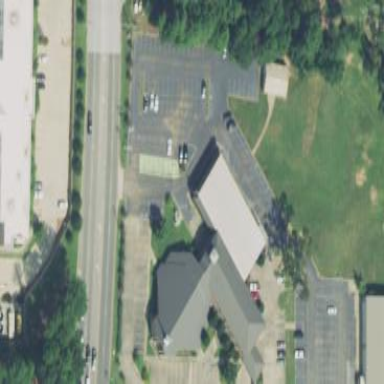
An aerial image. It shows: Building serving as place of worship.